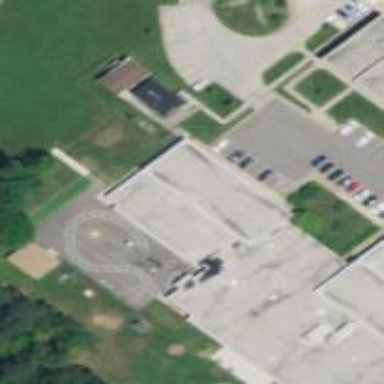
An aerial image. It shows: School building.